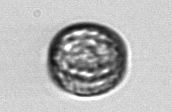
Label: Thalassiosira